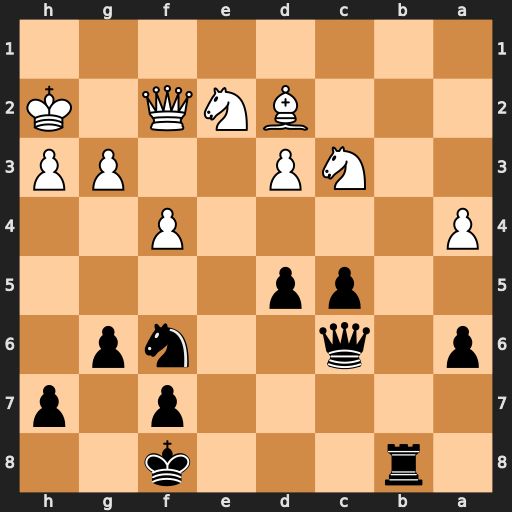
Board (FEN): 1r3k2/5p1p/p1q2np1/2pp4/P4P2/2NP2PP/3BNQ1K/8
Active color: b
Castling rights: -
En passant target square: -
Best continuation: d4 Nxd4 cxd4